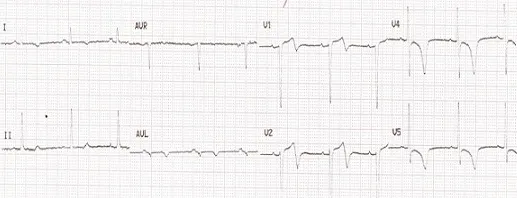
Immediate post syncope 12-lead ECG of the patient.
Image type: electrography (ekg)